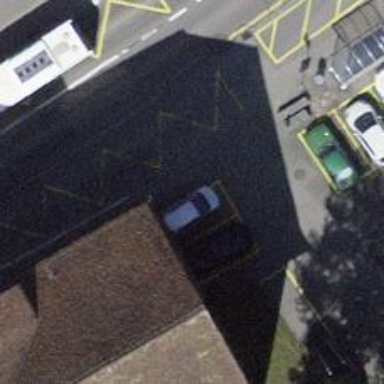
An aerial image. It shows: Bus stop with platform for public transport.